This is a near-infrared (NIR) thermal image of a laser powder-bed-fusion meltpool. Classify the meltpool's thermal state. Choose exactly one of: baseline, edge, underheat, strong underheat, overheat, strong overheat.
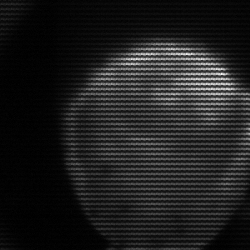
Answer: edge